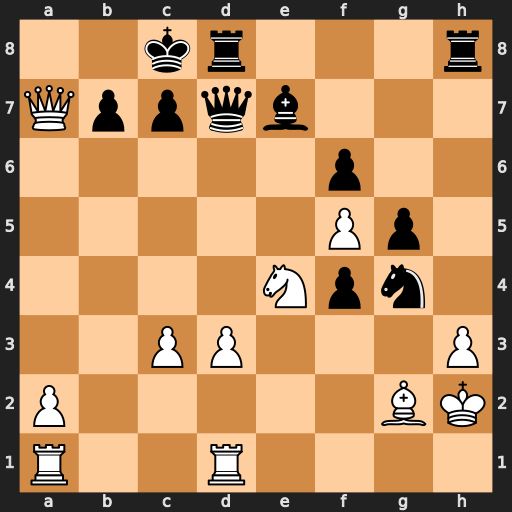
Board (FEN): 2kr3r/Qppqb3/5p2/5Pp1/4Npn1/2PP3P/P5BK/R2R4
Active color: w
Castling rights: -
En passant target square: -
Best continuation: Kg1 Qc6 hxg4